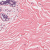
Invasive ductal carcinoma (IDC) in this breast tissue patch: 0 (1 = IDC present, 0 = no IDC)